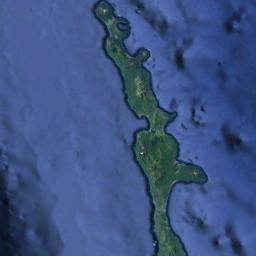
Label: island